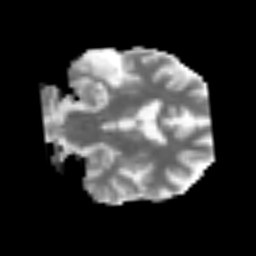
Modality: MD
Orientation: coronal
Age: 63
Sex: male
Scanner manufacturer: siemens
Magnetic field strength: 3 T
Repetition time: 3.2 s
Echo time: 0.081 s